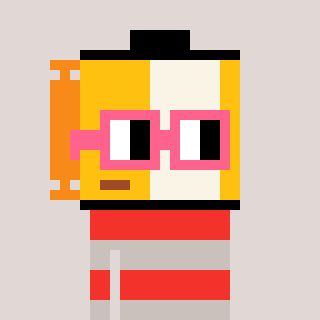
a pixel art character with square pink glasses, a film roll-shaped head and a foggrey-colored body on a warm background